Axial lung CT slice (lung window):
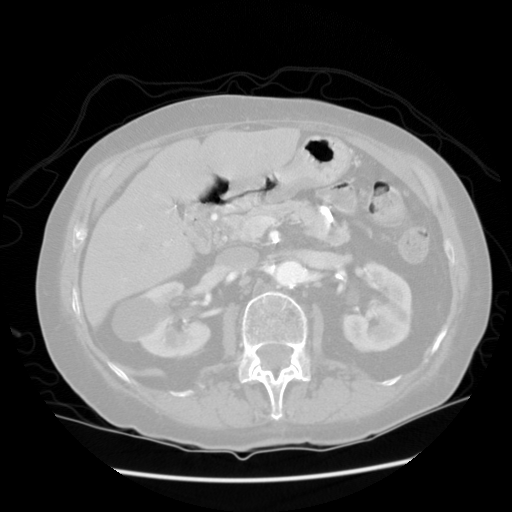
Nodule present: no